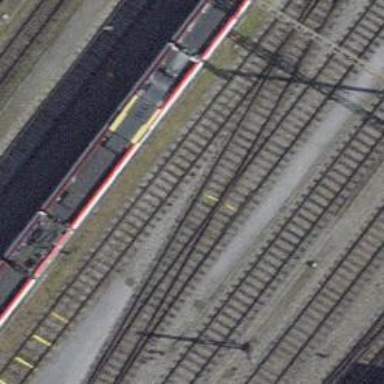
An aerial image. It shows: Single-track railway siding with electrified contact lines.